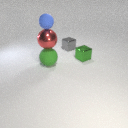
small green metal cube behind large green rubber sphere